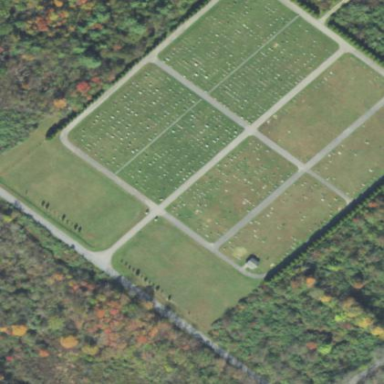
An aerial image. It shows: Cemetery with graves.